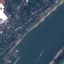
Label: River